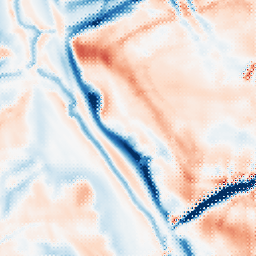
Category: multiscale
Decomposition family: dog
Decomposition parameters: sigma_low: 2
sigma_high: 10
Upsampling method: regularized
Upsampling parameters: scale: 2
lambda_reg: 0.1
Upsampling scale: 2